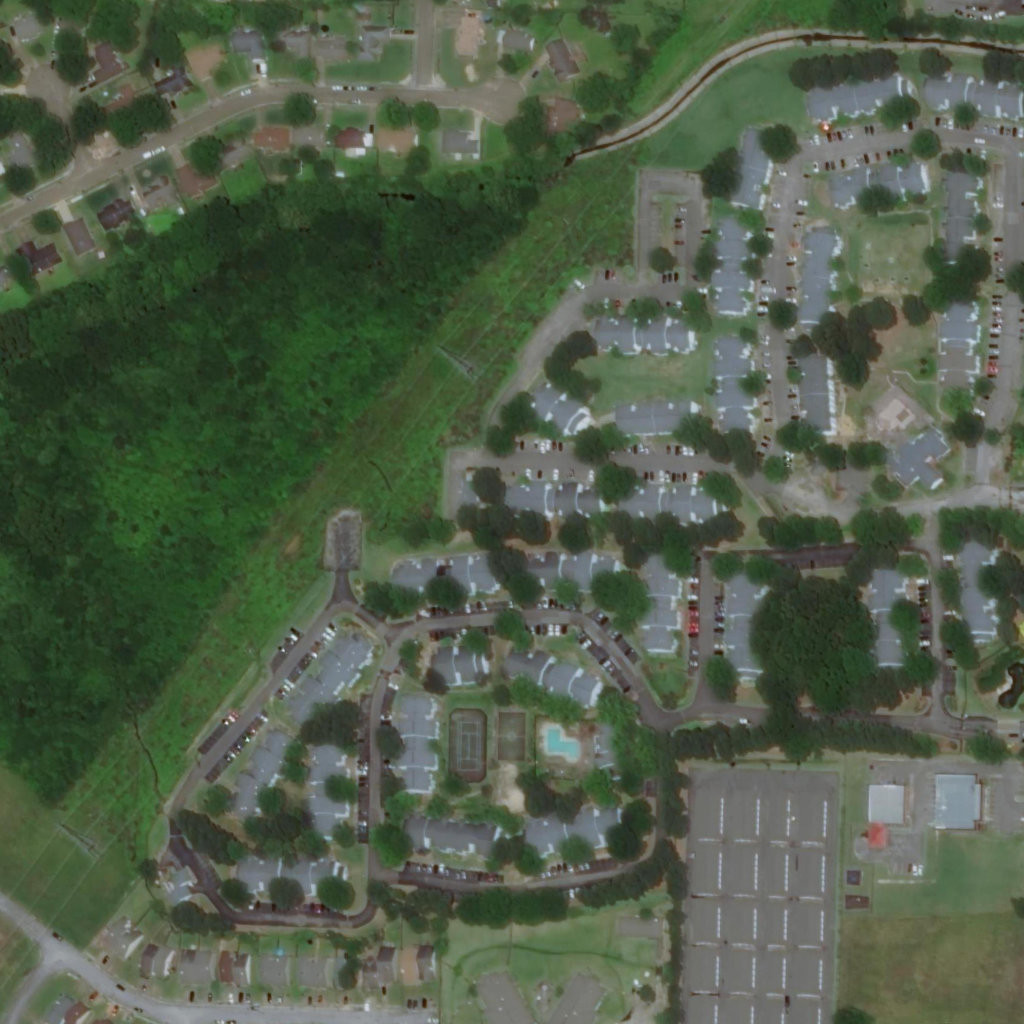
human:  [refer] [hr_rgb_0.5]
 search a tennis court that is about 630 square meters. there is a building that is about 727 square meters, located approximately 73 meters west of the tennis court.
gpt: <box>[[43, 69, 47, 76, 0]]</box>